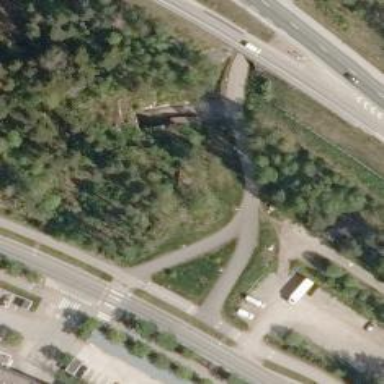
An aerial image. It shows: Asphalt cycleway.